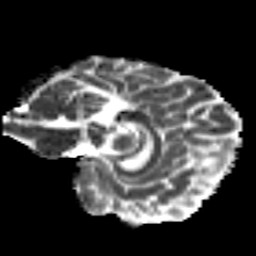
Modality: MD
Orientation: sagittal
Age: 28
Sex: female
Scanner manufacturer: siemens
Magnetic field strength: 3 T
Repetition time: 8.8 s
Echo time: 0.085 s